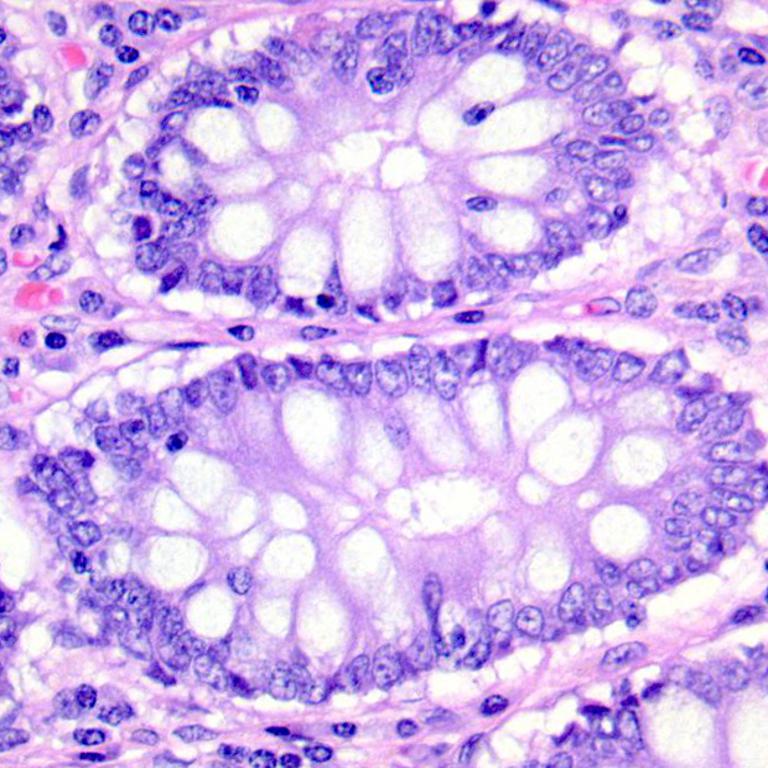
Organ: colon
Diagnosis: benign